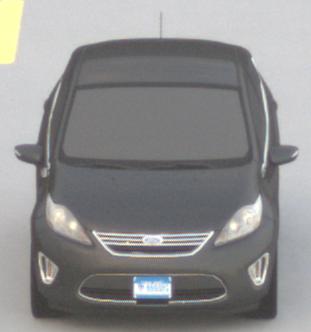
Make: Ford
Model: Fiesta
Detailed model: ’09 Sedan (seventh series)
Model produced from: 2010
Model produced until: 2017
Doors: 4
Color: gray
Road condition: dry road
Daytime: sunrise or sunset
Contrast: low contrast